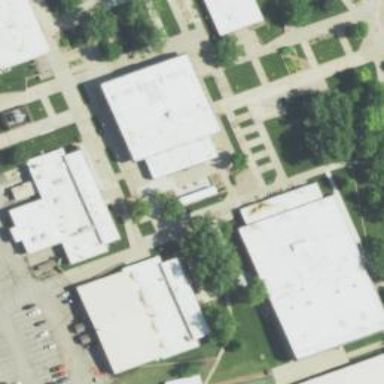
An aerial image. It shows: College building.